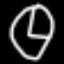
Label: clock